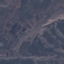
Label: HerbaceousVegetation